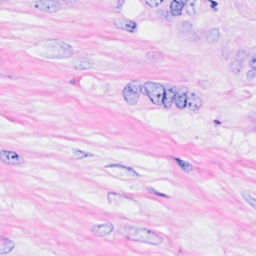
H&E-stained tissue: Breast